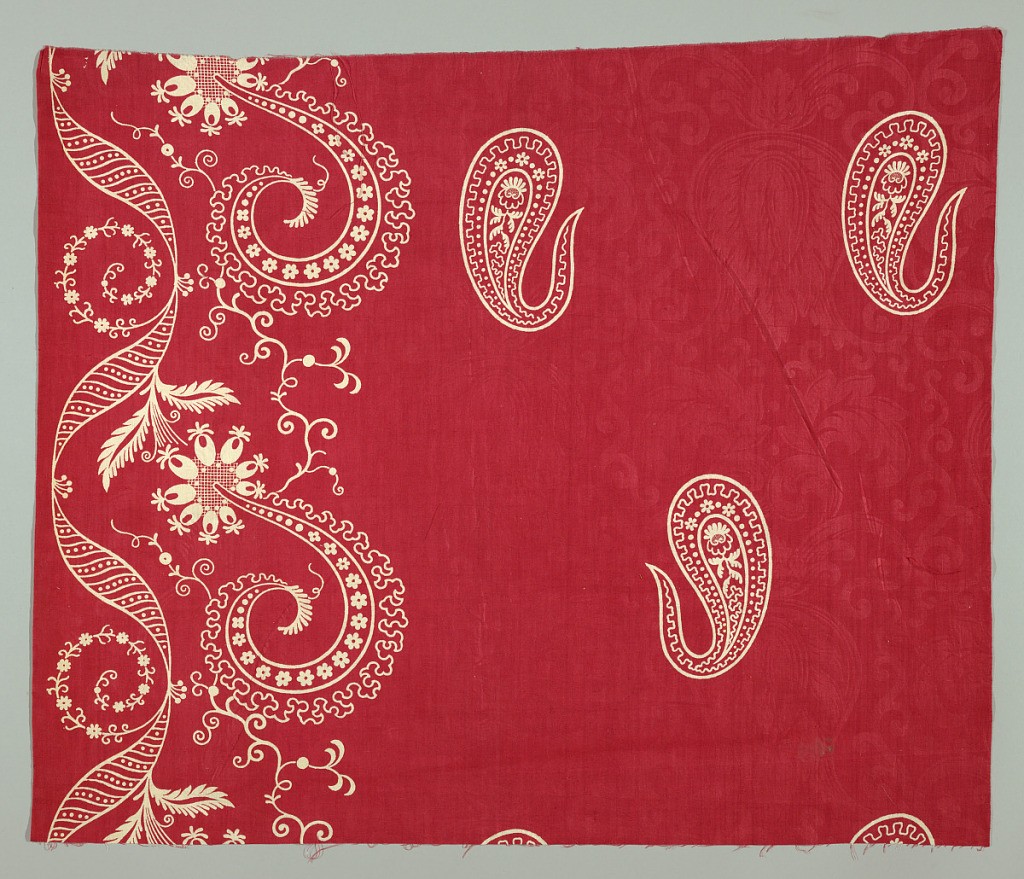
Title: Border
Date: ca. 1850
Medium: cotton Technique: discharge printed on a calendered plain weave
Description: Short length of a calendered red fabric patterned with stylized acanthus scrolls in a lighter shade of red. Discharge printing process leaves a white pattern of a scrolling ribbon with leaves and flowers on the border and butah (paisley) shapes in the field.